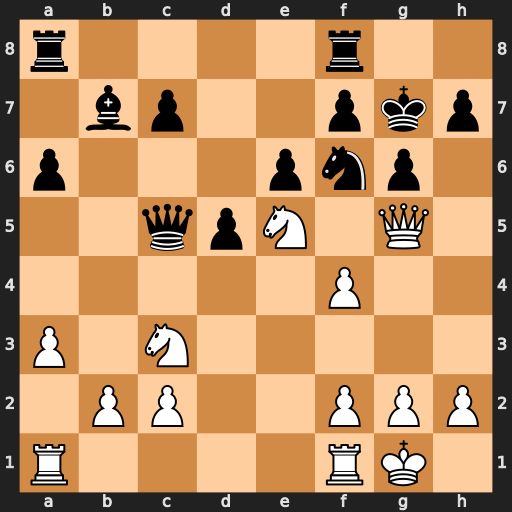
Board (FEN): r4r2/1bp2pkp/p3pnp1/2qpN1Q1/5P2/P1N5/1PP2PPP/R4RK1
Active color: w
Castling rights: -
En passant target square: -
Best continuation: Qxf6+ Kxf6 Nd7+ Ke7 Nxc5